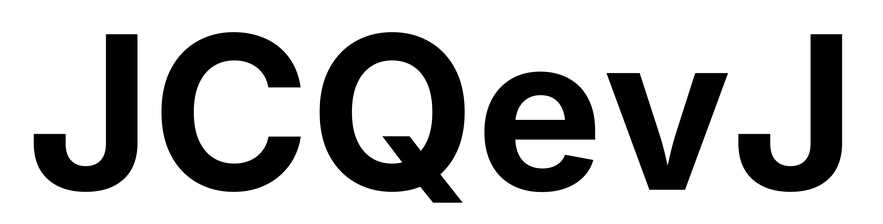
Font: Inter_Bold